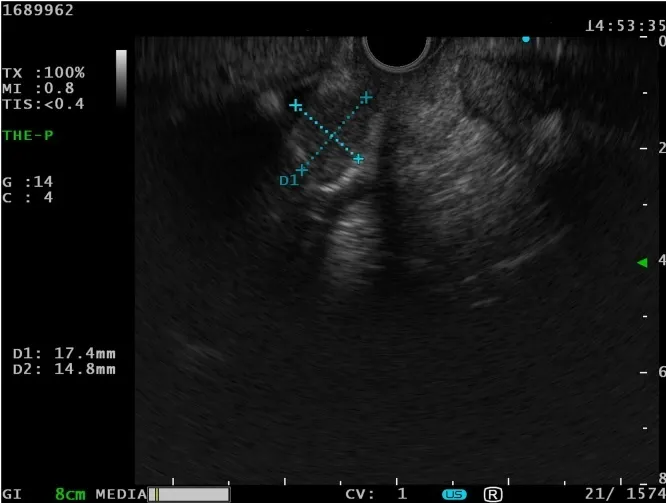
Endoscopic ultrasound image showing the hypoechoic mass of 17.4 mm x 14.8 mm.
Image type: radiology (ultrasound)